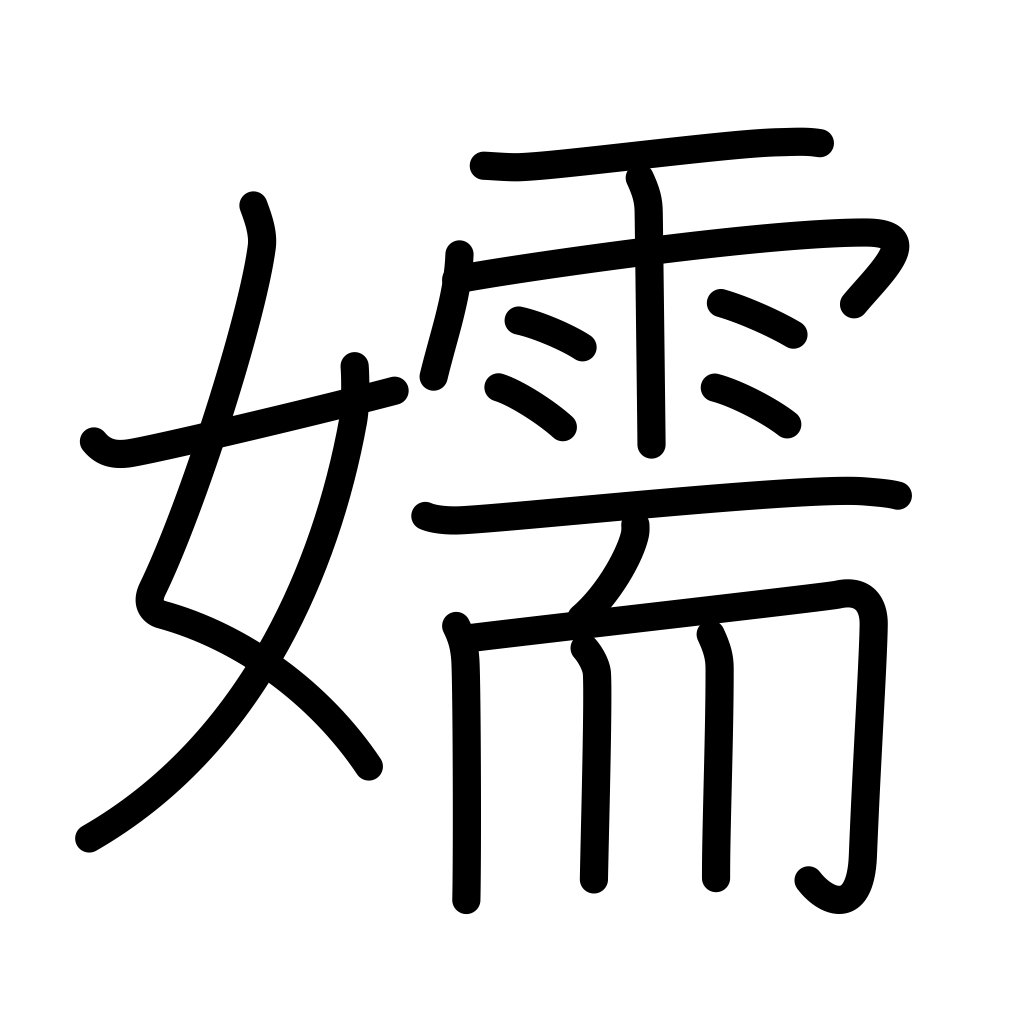
Meaning: mistress, weak